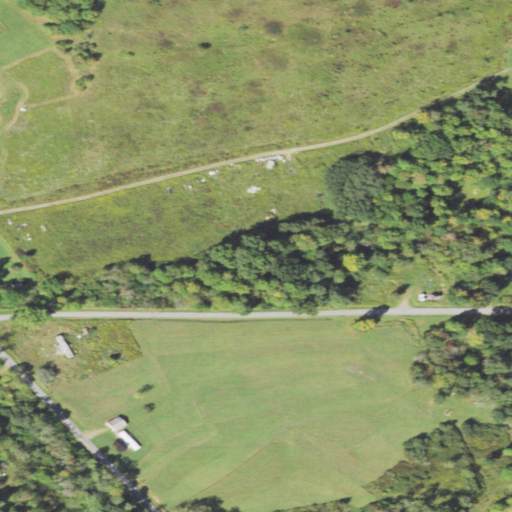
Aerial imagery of valley in Pennsylvania named Hakes Hollow containing pasture, deciduous forest, open development, low intensity development, shrub, and mixed forest